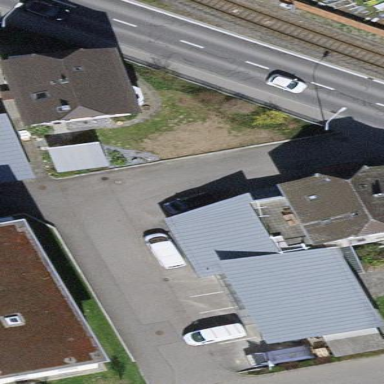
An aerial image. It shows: Garage.